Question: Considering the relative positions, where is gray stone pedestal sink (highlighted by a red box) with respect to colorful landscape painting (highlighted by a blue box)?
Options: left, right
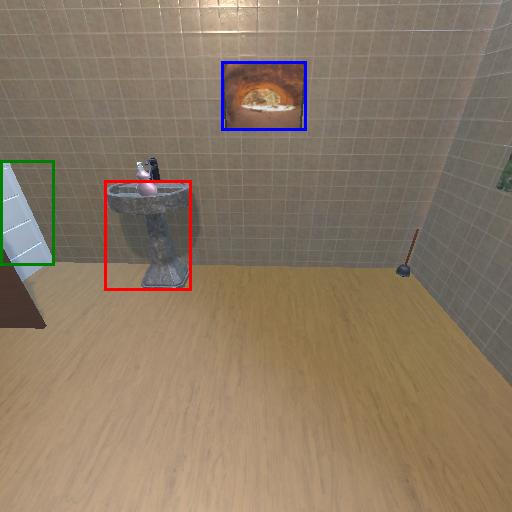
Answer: left